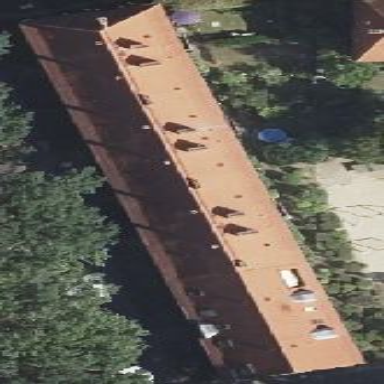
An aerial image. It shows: Hipped roof on apartment building.